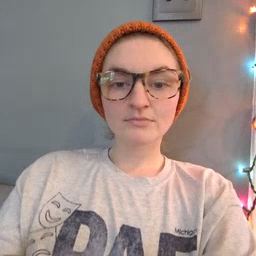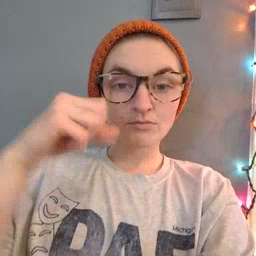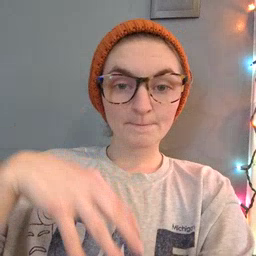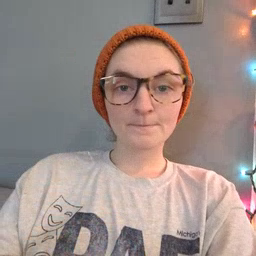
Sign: drop